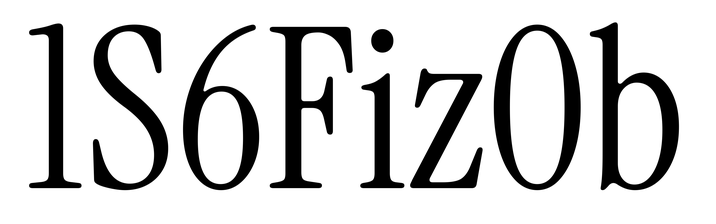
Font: InstrumentSerif-Regular